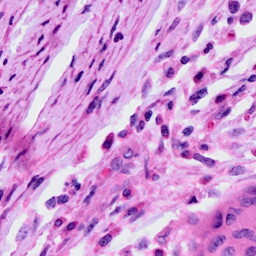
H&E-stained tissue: Cervix